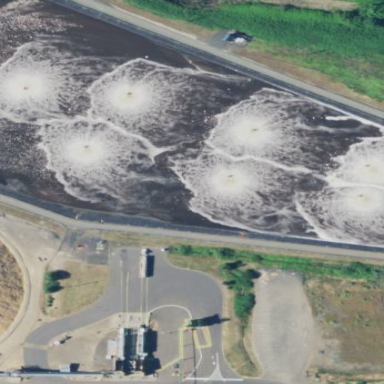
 classified as water basin in natural setting."